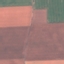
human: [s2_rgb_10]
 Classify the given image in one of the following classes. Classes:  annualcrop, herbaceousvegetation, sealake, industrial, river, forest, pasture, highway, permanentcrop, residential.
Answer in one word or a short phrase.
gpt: AnnualCrop